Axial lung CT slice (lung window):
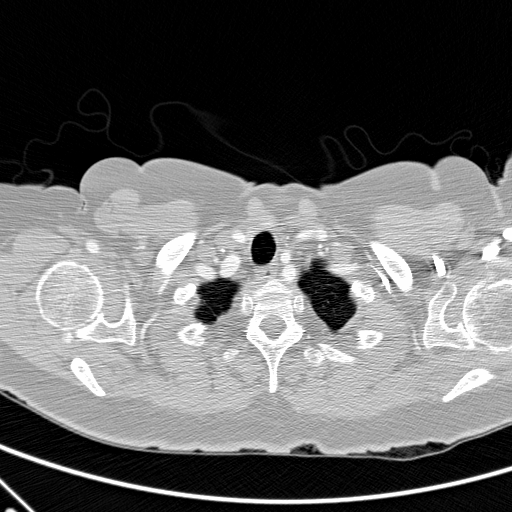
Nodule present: no